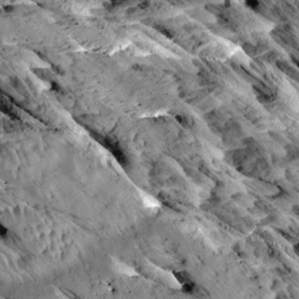
Label: non_frost